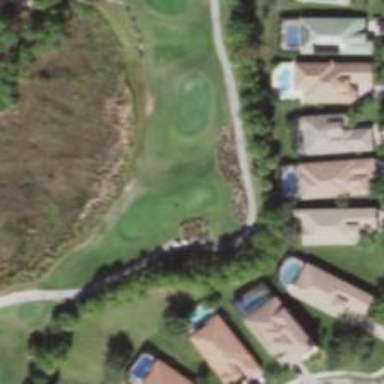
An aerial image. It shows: Path for golf carts.